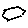
Label: hexagon